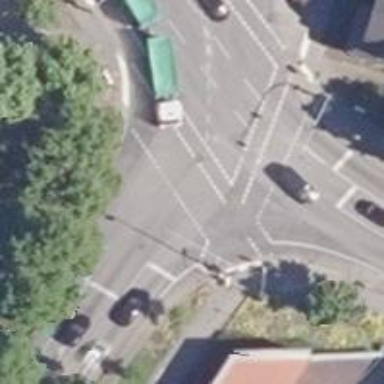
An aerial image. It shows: Road crossing with traffic signals.